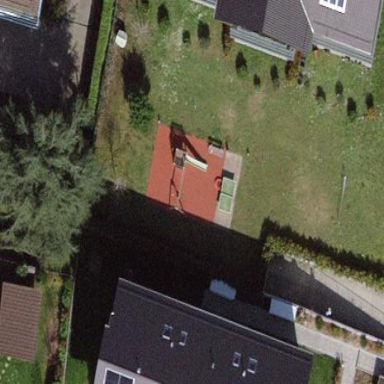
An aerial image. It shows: Playground area for leisure activities on the land.